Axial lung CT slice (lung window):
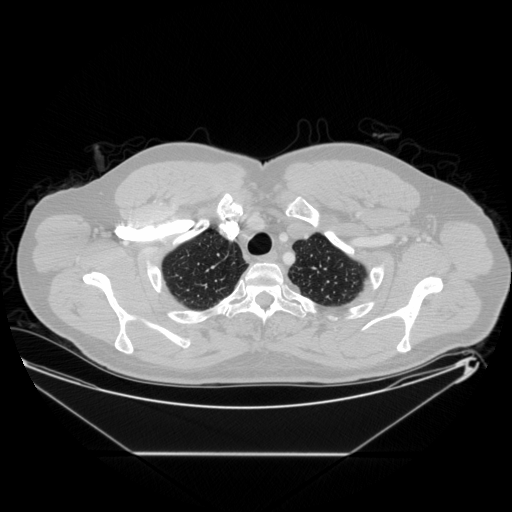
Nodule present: no